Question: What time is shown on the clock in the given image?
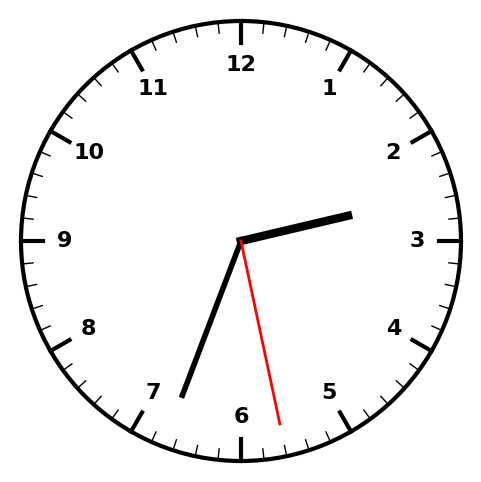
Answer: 02:33:28